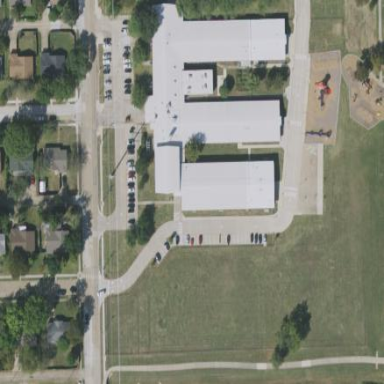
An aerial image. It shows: School.